Aerial crown-view tile of a tropical tree (Barro Colorado Island, Panama), acquired 20240611:
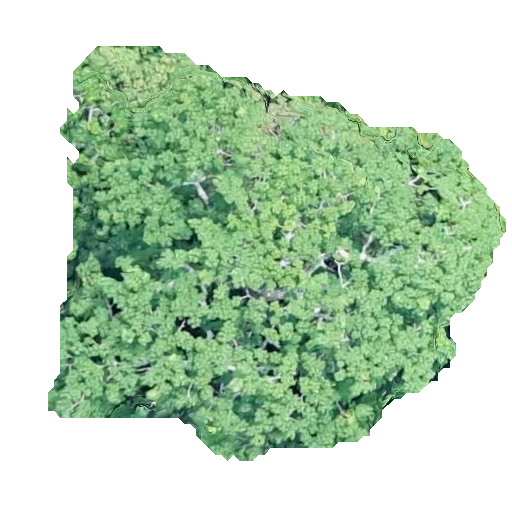
Species: Alseis blackiana
GBIF accepted scientific name: Alseis blackiana
Crown area: 211.455 m²